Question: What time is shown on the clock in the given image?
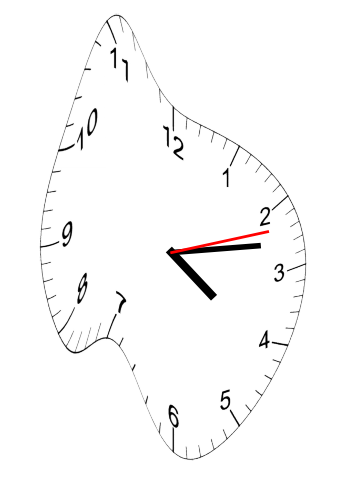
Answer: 04:13:12